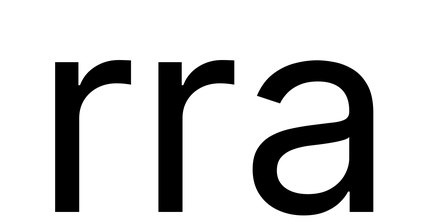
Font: Inter_Regular